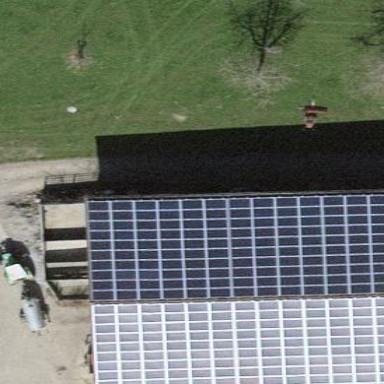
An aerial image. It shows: Solar power generator using photovoltaic method with solar photovoltaic panel types.